Question: Please see the image which will show my data and expected output.

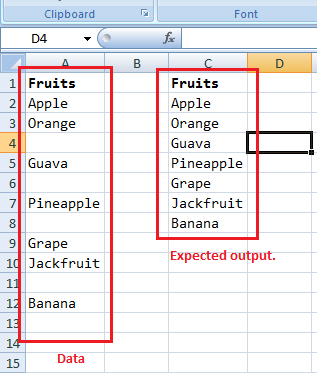
Answer: Use this formula in C2 cell: It is a array formula, so press 'Ctrl' + 'Shift' + 'Enter' after entering formula.
'''
=IFERROR(INDEX($A$2:$A$15,SMALL(IF($A$2:$A$15<>"",ROW($A$2:$A$15)),ROWS($A$2:$A2))-1),"")
'''
<URL>